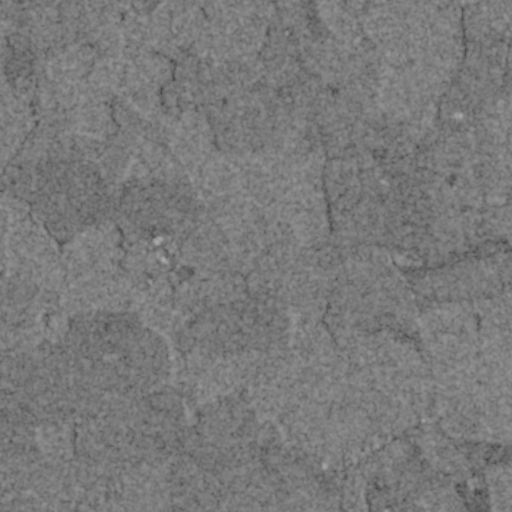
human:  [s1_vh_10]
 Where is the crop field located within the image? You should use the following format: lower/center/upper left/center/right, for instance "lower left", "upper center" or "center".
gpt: The crop field is located in the upper right of the image.
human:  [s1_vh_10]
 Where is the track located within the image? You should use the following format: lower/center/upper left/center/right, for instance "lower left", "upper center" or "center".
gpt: The track is located in the lower right of the image.
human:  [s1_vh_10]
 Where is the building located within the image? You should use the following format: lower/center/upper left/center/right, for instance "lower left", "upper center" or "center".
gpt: The building is located in the lower right of the image.
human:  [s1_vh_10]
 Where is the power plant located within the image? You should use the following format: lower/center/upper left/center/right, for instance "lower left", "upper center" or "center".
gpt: There is no power plant in the image.

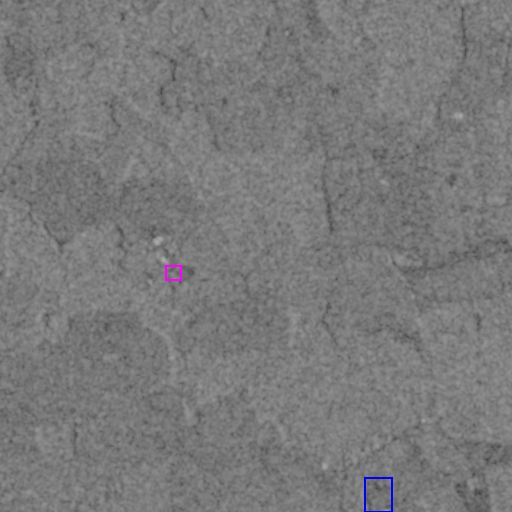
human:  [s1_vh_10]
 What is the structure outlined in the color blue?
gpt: The structure outlined in blue is a track.
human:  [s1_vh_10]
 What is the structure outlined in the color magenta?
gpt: The structure outlined in magenta is a building.
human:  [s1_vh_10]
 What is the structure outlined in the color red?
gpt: There is no red outline.